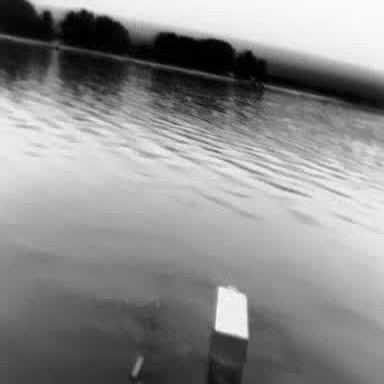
There is a fishing_boat in the infrared image.